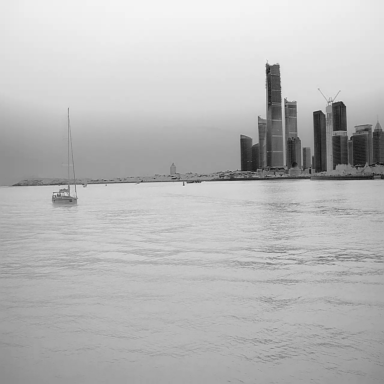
There are two sailboats in the infrared image.